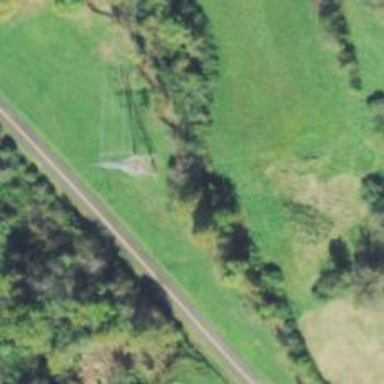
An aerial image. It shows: Lattice structure tower.